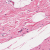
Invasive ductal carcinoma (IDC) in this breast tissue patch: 0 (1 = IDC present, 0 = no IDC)